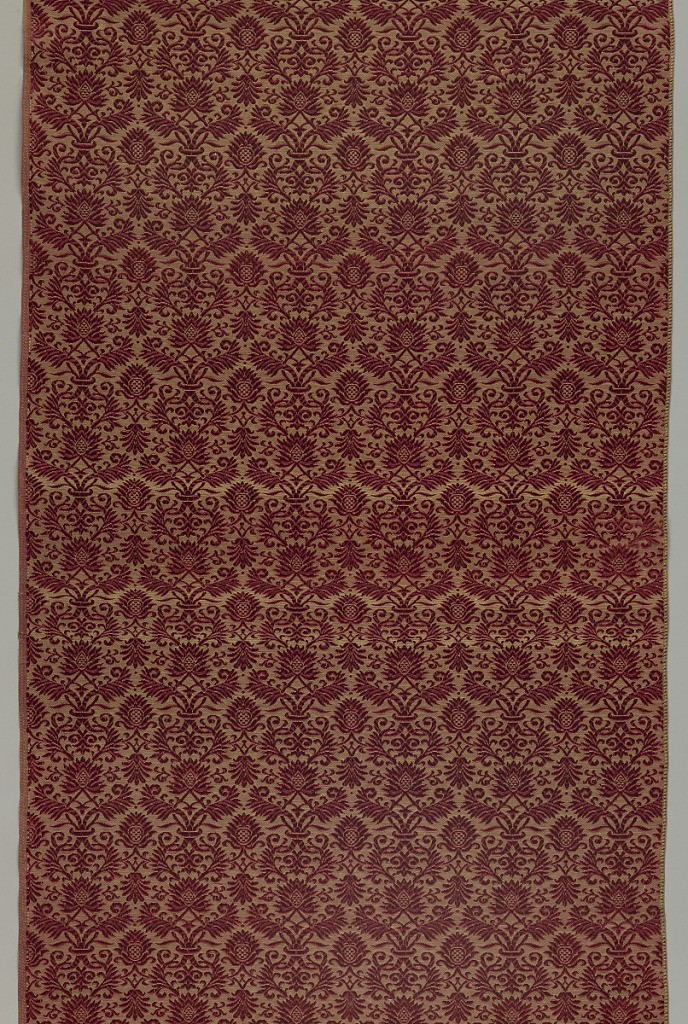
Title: Textile
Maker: F. Schumacher & Co., New York, NY, USA, founded 1889
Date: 1906
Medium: silk, cotton, paper Technique: jacquard woven
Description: A. Flowers, stems and leaves in a 17th Century-inspired design. Red on gold and red background. B. Drawing for the design on point paper.